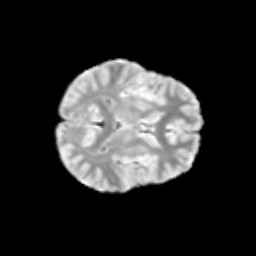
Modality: T2w
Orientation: axial
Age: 9
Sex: male
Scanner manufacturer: siemens
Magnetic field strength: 3 T
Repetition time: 3.8 s
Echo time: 0.07 s